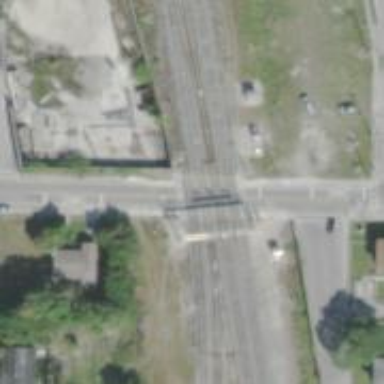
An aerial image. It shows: Railway signal.